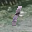
Label: 1